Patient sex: M
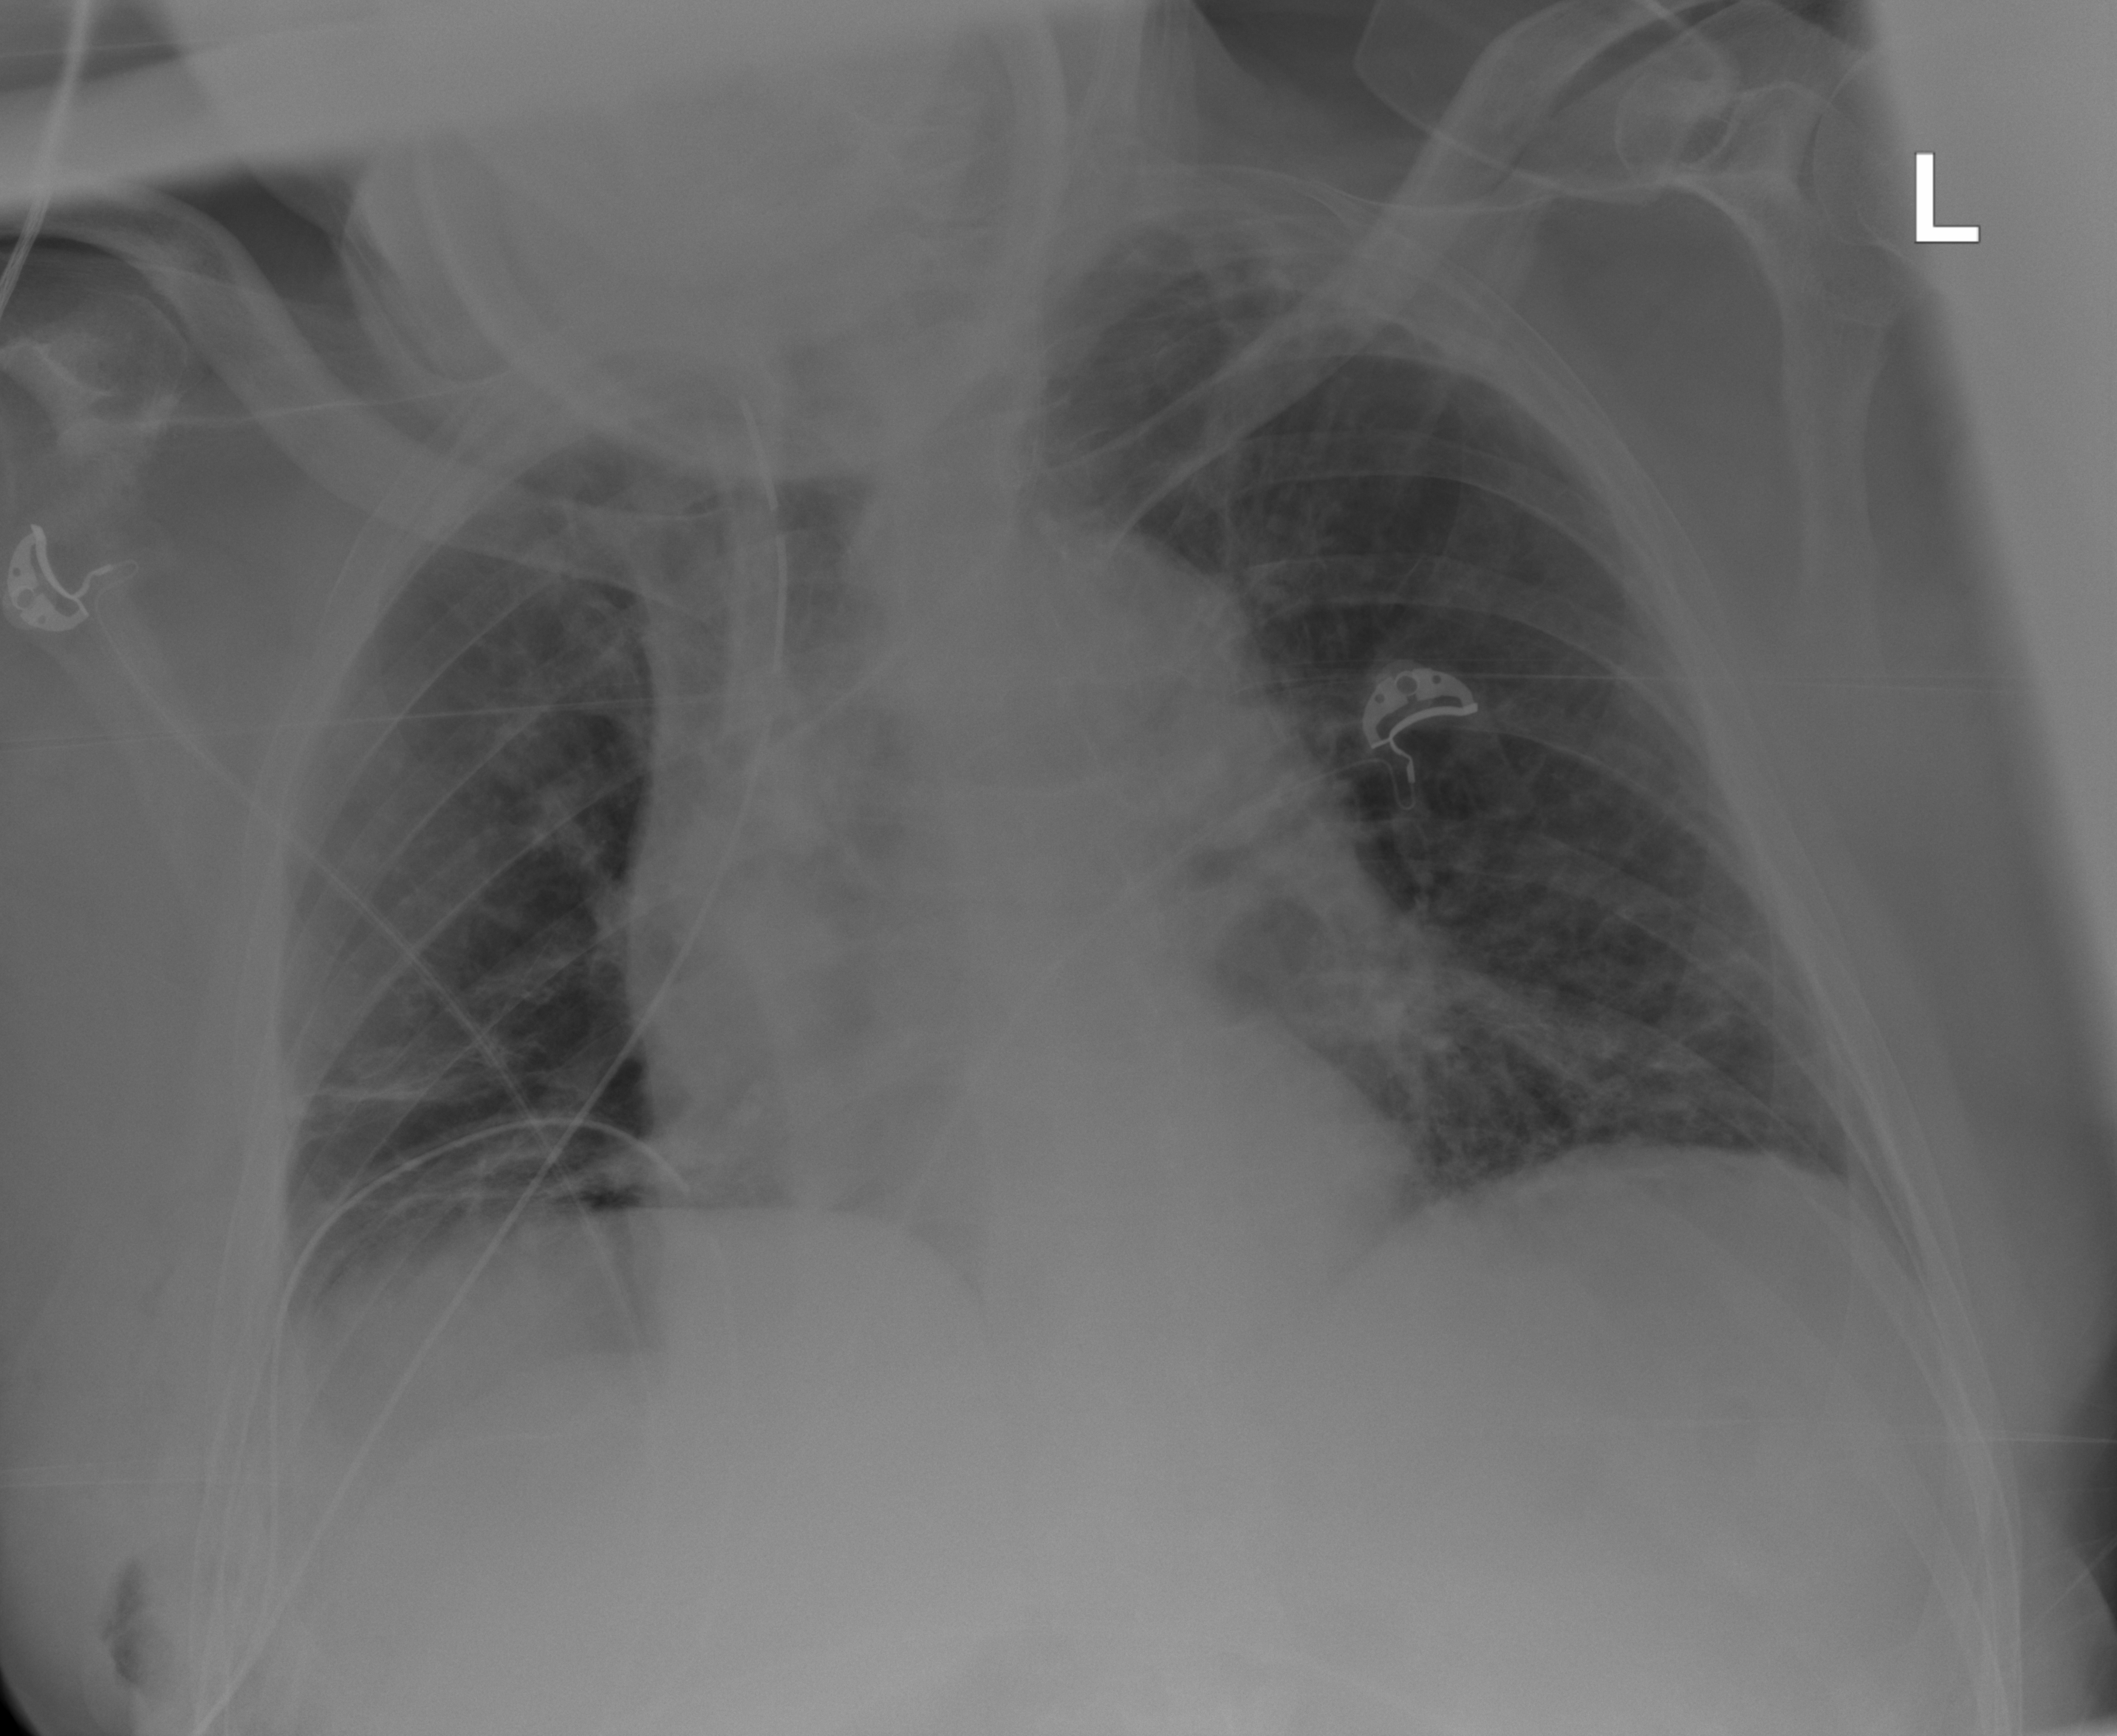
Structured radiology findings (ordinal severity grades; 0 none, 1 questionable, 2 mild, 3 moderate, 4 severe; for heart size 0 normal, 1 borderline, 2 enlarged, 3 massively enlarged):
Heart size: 2
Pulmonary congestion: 2
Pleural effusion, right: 0
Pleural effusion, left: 0
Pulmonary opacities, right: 0
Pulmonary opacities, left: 0
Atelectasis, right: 2
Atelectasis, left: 0